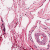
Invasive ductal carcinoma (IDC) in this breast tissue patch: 0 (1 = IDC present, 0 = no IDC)